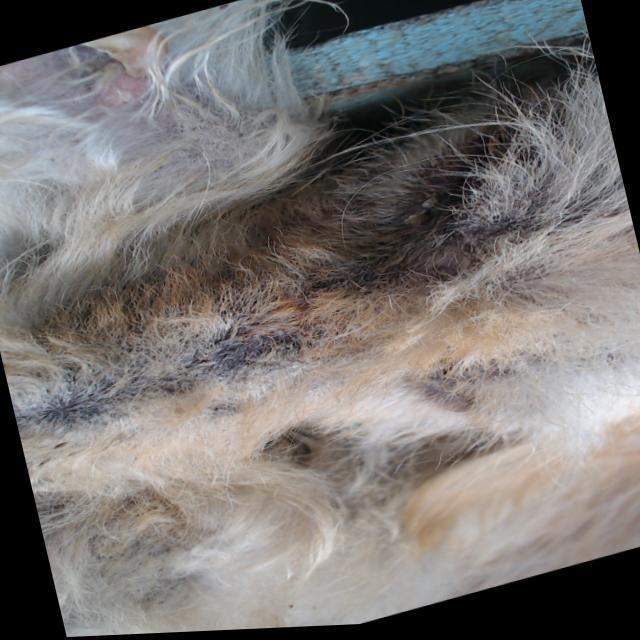
Canine demodicosis (Demodex mange) — caused by Demodex canis mites. Presents with alopecia, follicular papules, pustules, and comedones. Often localized on face and forelimbs.